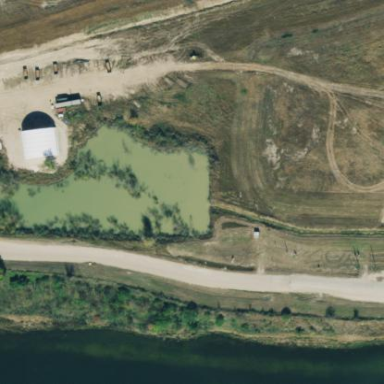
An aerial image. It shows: Retention basin used for land drainage and flood control.